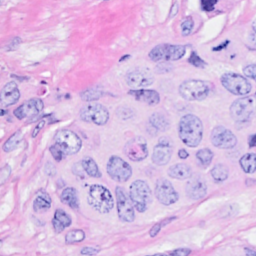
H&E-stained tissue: Breast